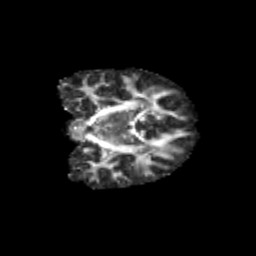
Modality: FA
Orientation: coronal
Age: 11
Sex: male
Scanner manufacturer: siemens
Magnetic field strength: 3 T
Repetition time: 3.8 s
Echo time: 0.07 s